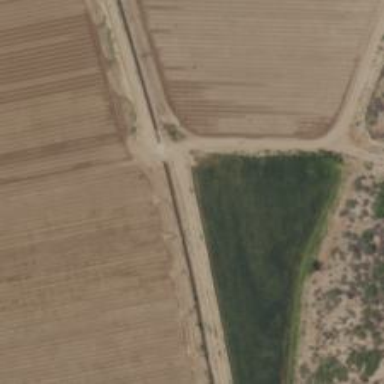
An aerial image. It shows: Irrigation culvert tunnel.